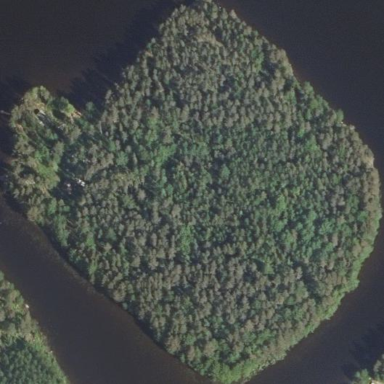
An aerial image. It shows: Island covered with woodland.